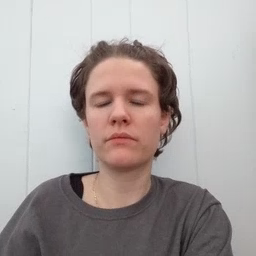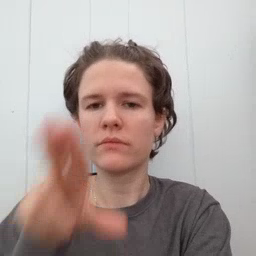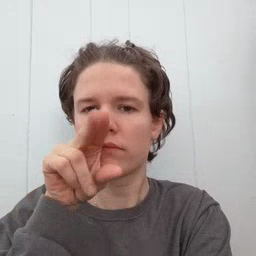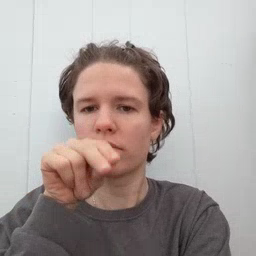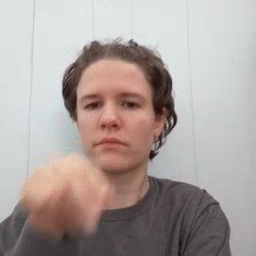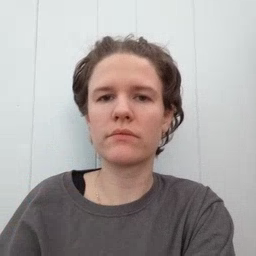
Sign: duck